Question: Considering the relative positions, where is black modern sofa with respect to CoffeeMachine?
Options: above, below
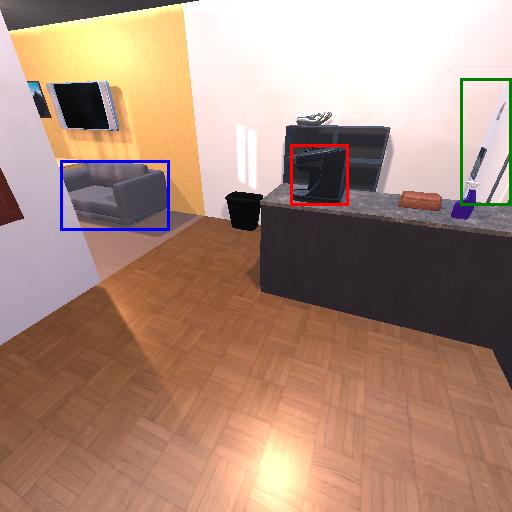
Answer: above